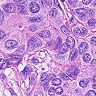
Metastatic tissue present: yes